六年级 · 计数
 逸夫小学对低、中、高三个年级段近视学生人数进行了统计，并绘制成下面的统计图。

（1）根据图中的信息可知，中年级段近视学生人数是（）人，高年级段近视学生人数占近
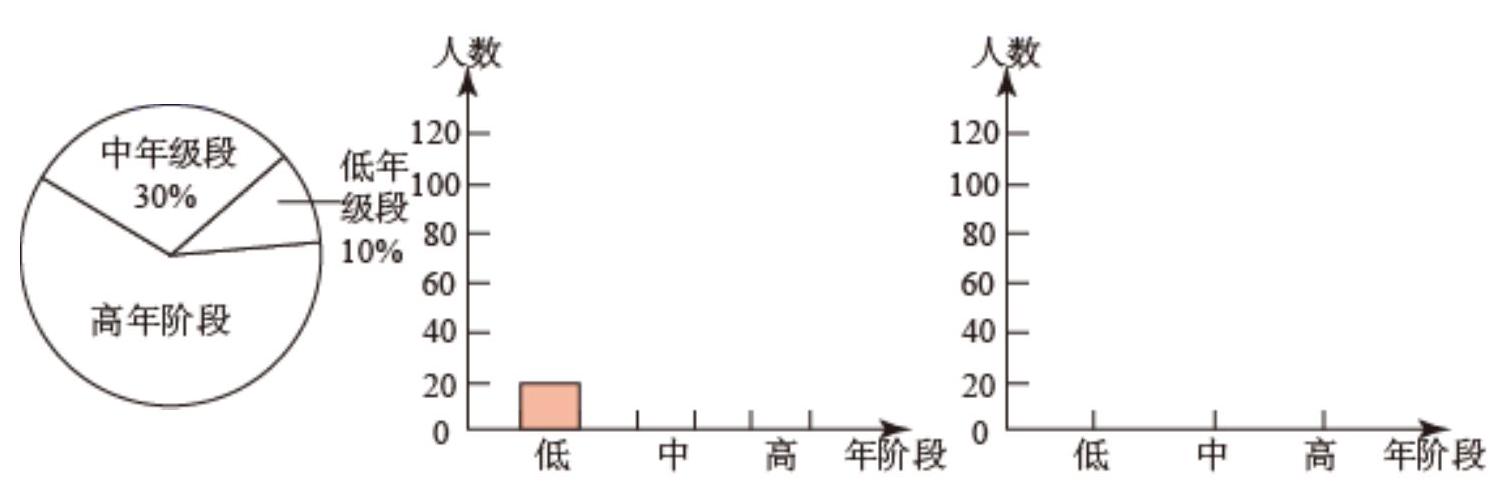
答案: (1) $60 ; 60 ; 120$;

(2) 和 (3) 见详解

(4) 希望同学们在认真学习的同时，也要注意保护视力。